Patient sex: M
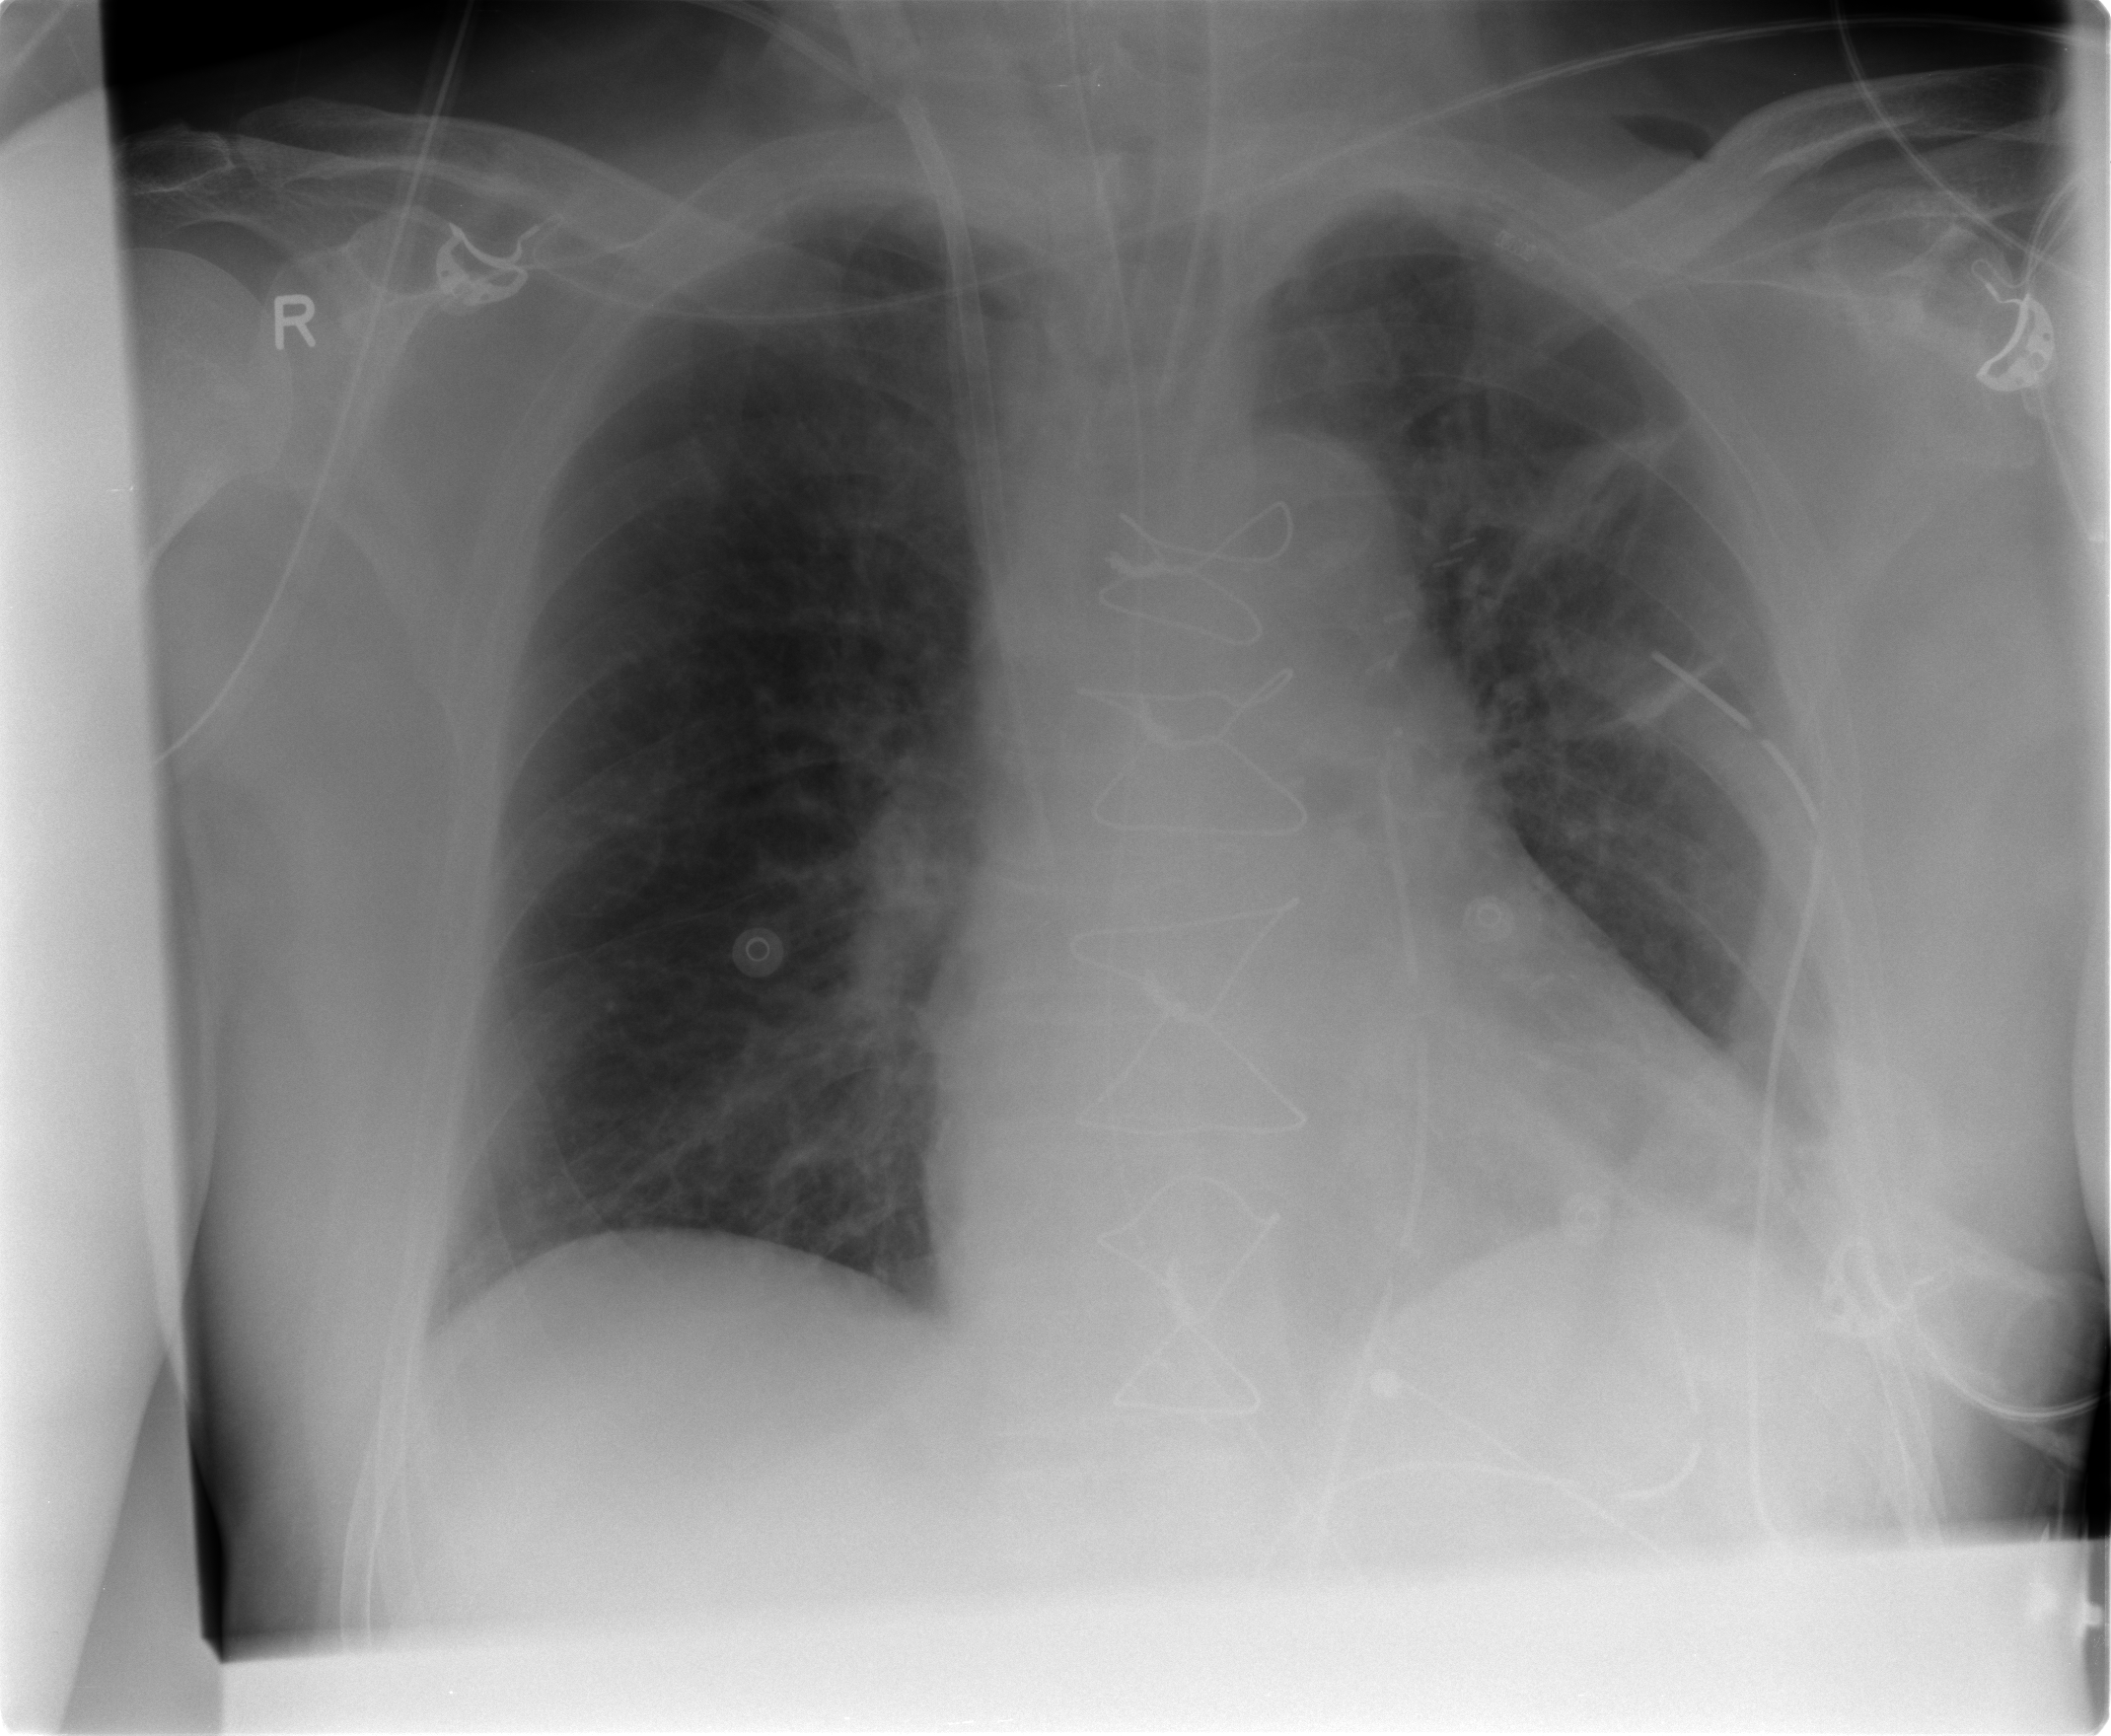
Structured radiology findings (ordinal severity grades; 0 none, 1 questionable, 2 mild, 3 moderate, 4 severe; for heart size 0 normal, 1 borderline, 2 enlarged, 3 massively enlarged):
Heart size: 2
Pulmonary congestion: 2
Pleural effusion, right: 0
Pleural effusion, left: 1
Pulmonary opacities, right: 0
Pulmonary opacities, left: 0
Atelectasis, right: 1
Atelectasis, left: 2